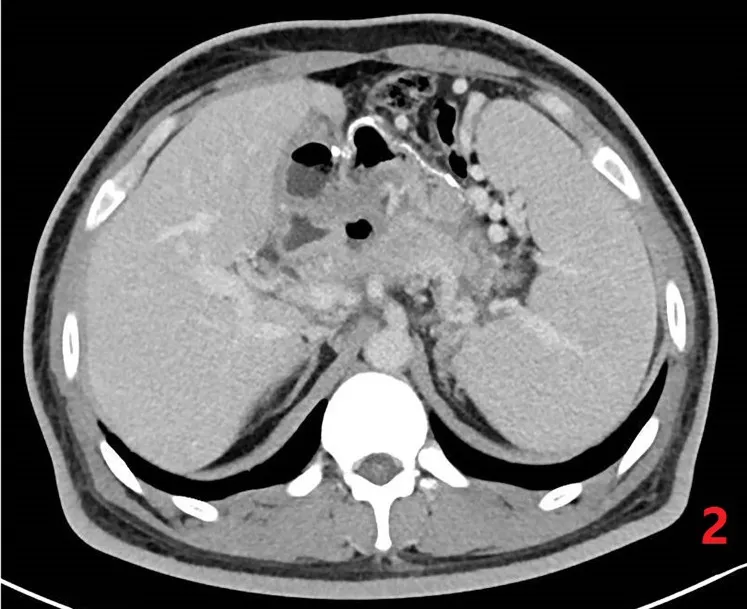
Postoperative CT of abdomen. Resolution of pseudocyst, but with regional portal hypertension.
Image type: radiology (ct)